Question: Here is the script was written which is based on while loop in shell scripting in Linux.
I used a variable and wanted to increase the value of it till the value is less than 10. What problems could have occurred in the script?
To find out I ran the script and the error is coming.

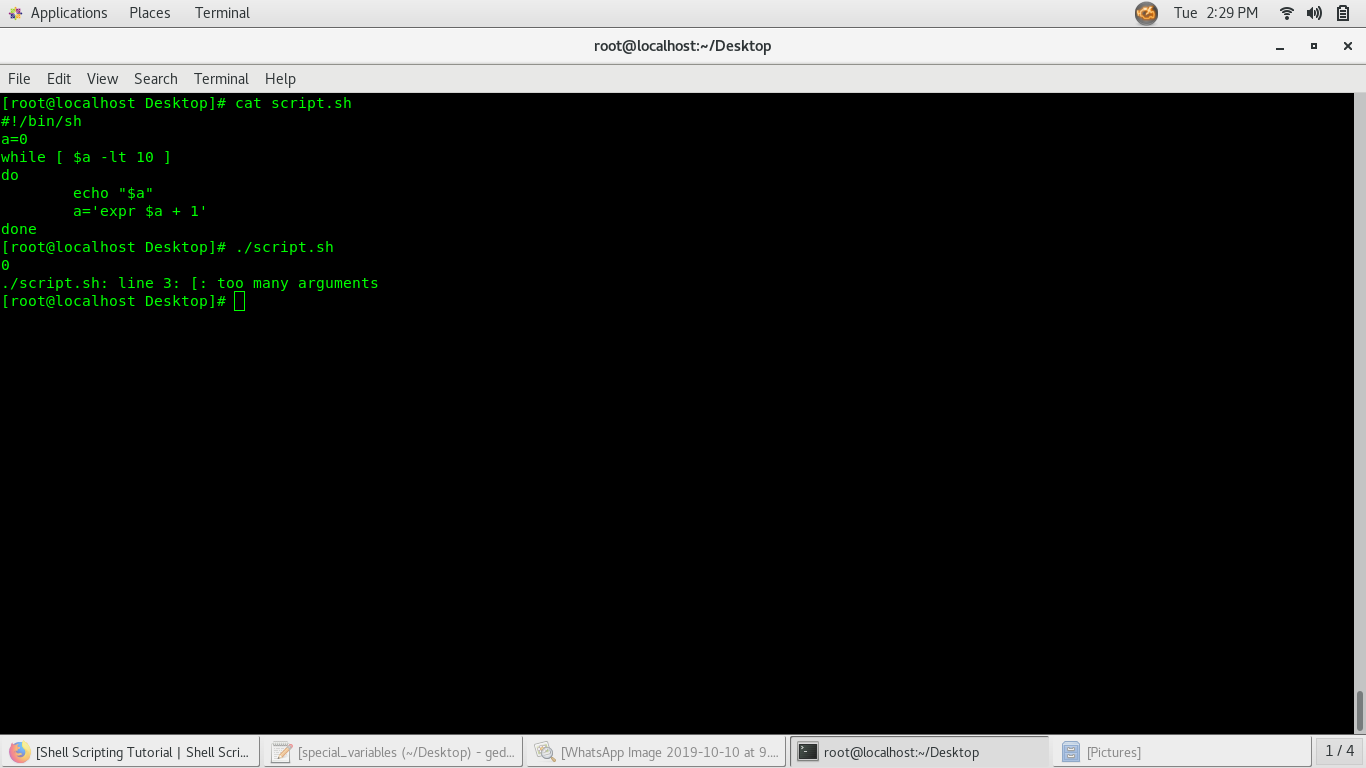
Answer: In line 6, try:
'''
a='expr $a + 1'
'''
or
'''
a=$(expr $a + 1)
'''
not this
'''
a='expr $a + 1'
'''